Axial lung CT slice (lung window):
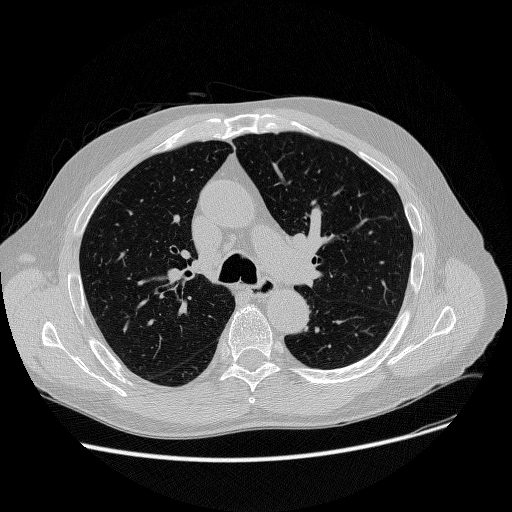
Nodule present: no